Aerial crown-view tile of a tropical tree (Barro Colorado Island, Panama), acquired 20250915:
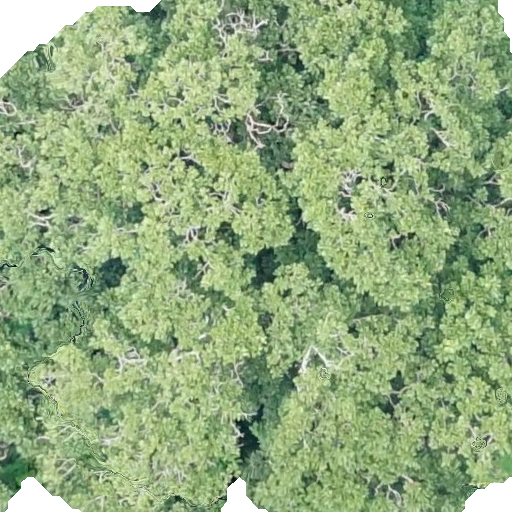
Species: Dipteryx oleifera
GBIF accepted scientific name: Dipteryx oleifera
Crown area: 510.678 m²